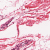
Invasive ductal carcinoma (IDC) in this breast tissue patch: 0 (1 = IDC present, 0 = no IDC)